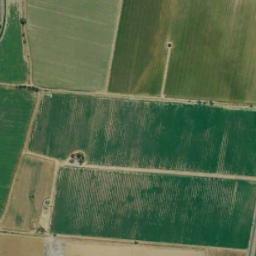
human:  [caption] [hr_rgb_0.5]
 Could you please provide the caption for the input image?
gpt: Several dark and light green mixed rectangular farms of different sizes and shapes .

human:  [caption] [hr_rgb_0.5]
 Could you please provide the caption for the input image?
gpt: There are some deep green and light green rectangular farmland .

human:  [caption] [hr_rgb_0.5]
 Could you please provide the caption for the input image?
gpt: There are several dirt roads between the rectangular farmlands .

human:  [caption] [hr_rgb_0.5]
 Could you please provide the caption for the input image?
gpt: Several green rectangular farmlands of different sizes are arranged in neat rows and a clearing is surrounded by these farmlands .

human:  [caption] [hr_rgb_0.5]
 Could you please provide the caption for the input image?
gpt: There are some green rectangular farmlands .